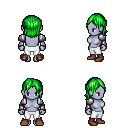
a pixel art fantasy rpg character, female body template, dark elf, purple skin, steel arm armor, white pants, green long bangs hairstyle, brown shoes, four views (front, back, left, right), 2x2 character sprite sheet, small pixel art, hard edges, no anti-aliasing